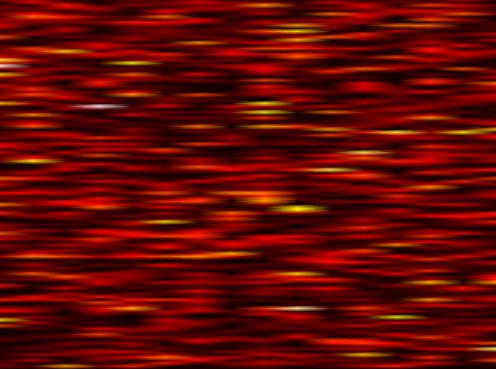
Label: OFDM